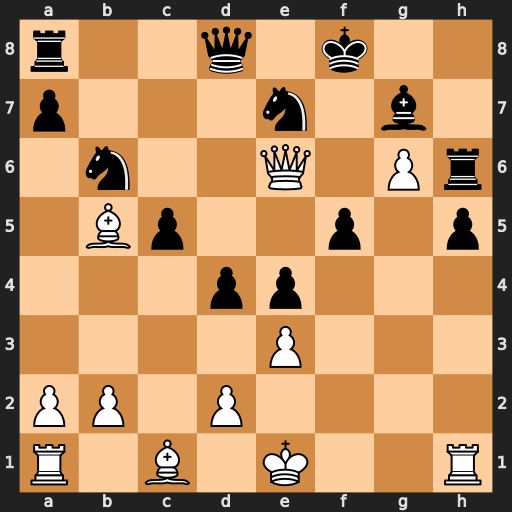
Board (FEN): r2q1k2/p3n1b1/1n2Q1Pr/1Bp2p1p/3pp3/4P3/PP1P4/R1B1K2R
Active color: w
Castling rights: KQ
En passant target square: -
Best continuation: Qf7#